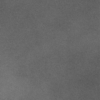
Label: dusty